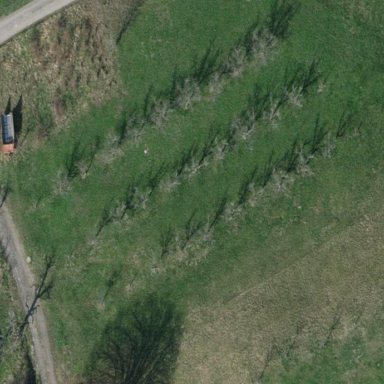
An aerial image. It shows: Orchard.